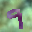
Label: 9